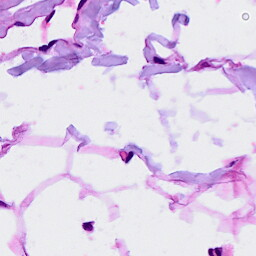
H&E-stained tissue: Breast